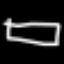
Label: square